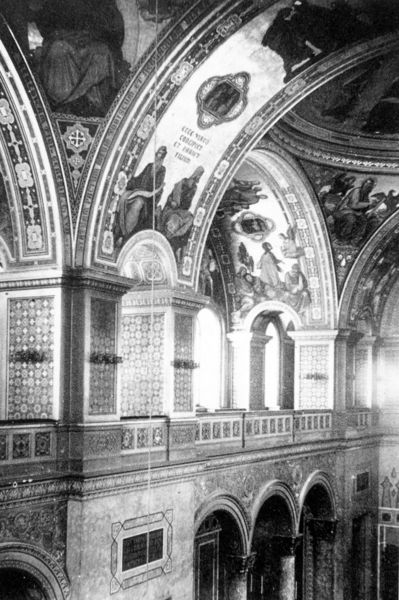
Titel: Allerheiligen-Hofkirche - Empore
Künstler: Leo von Klenze
Standort: München
Institution: Residenz
Schlagwörter: gemälde, gott, schatten, weiß, menschen, fenster, licht, marmor, pfeiler, schwarz, säule, säulen, gebäude, malerei, muster, ornament, kappen, wand, architektur, stein, bild, innenraum, brüstung, kirche, sonne, decke, innen, pflanzen, gotik, rund, engel, balkon, schrift, wangen, bilder, bogen, perspektive, stab, empore, rundbogen, kuppel, detail, glanz, dekor, ornamente, wandmalerei, lichteinfall, galerie, foto, fotografie, photographie, bögen, wände, nische, arkade, gewölbe, kreuz, religion, laufgang, balustrade, dom, schwarz-weiss, mosaik, zwickel, arkaden, kapitelle, kathedrale, langhaus, photo, gesims, kreuzgewölbe, obergaden, rippengewölbe, christus, jesus, portikus, rundbögen, fresken, romanik, historismus, kassetten, heilige, fresko, heilig, szenen, fresco, tonne, basilika, säulengang, kirhce, verziehrung, aufriss, michelangelo, deckenmalerei, petersdom, arcaden, tonnengewölbe, romanisch, rundgang, durchgänge, neo, fensterlaibung, wandpfeiler, ikonographie, gaden, apostel, byzanz, konstantinopel, lichtdurchflutet, deckenfresko, erscheinungen, byzantinisch, mosaiken, fesko, allerheiligen-hofkirche, müchen, s. marco, triforien, philaster, ikonopraphie, fotik, runsgang, kircge, musree